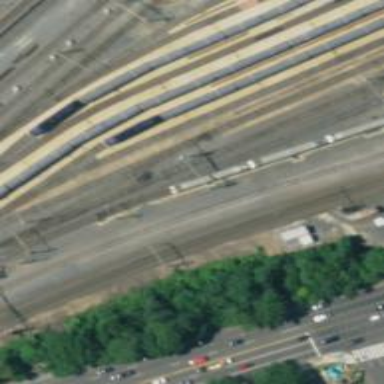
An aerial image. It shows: Railway track with contact line for electrification.